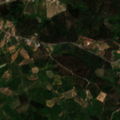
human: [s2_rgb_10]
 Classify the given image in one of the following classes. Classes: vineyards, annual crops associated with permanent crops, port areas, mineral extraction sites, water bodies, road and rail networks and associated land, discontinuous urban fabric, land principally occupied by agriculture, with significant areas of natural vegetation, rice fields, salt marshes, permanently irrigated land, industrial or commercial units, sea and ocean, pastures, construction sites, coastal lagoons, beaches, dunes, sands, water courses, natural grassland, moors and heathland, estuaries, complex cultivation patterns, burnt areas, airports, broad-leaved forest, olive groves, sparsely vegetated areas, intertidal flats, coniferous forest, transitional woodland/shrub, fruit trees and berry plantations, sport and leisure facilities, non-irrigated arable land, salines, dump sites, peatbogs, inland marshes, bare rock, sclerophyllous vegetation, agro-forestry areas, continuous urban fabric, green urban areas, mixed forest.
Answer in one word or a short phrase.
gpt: annual crops associated with permanent crops, complex cultivation patterns, land principally occupied by agriculture, with significant areas of natural vegetation, mixed forest